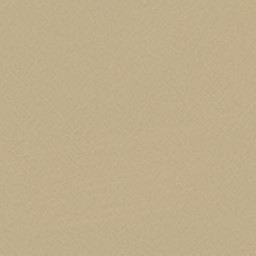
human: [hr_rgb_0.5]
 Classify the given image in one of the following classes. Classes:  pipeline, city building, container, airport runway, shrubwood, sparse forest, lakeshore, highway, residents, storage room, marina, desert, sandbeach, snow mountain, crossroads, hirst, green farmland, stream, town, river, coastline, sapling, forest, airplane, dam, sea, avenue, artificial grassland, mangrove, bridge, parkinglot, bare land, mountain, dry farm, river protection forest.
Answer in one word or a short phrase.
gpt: desert